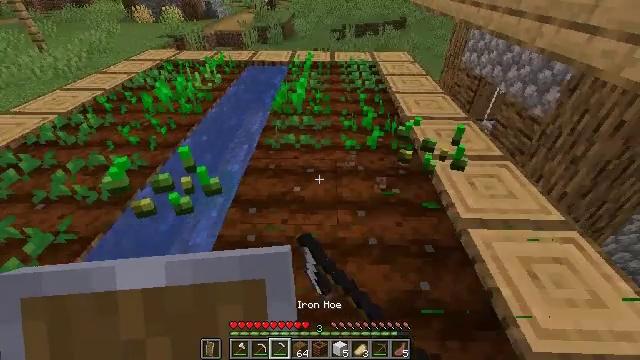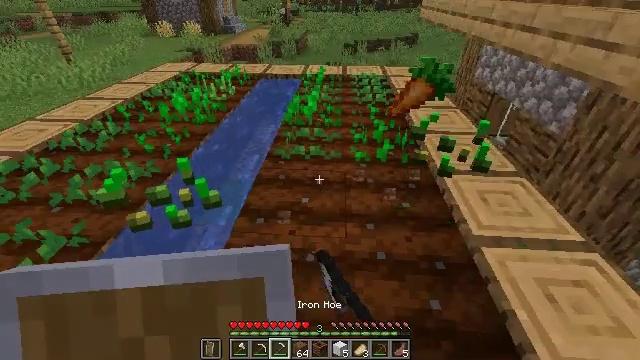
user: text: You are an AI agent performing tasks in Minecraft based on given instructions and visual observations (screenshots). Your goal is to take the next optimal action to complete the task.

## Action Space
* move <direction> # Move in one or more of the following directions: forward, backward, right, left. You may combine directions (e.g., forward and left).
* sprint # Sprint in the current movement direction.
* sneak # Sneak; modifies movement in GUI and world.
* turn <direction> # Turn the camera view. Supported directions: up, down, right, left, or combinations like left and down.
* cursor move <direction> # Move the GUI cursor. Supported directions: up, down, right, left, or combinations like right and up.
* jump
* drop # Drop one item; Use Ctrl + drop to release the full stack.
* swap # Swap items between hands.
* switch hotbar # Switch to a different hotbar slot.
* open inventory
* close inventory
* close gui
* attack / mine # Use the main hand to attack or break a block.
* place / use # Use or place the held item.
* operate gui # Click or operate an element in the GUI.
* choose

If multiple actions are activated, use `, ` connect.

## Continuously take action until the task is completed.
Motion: motion action
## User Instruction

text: Retrieve carrots by attacking the plant.
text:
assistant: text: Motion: turn left and up, attack / mine
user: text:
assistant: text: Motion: attack / mine